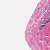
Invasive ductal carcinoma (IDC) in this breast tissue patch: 0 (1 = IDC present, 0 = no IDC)